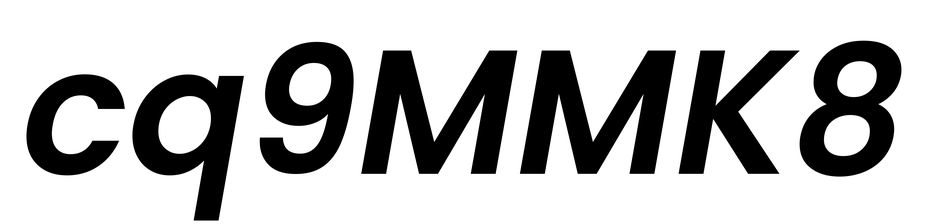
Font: Poppins-SemiBoldItalic